Question: I am coming up to you guys cause i heared that instead of using javascript to select every 2 elements, you can use the nth-child css3 selector...
I attempted to use it but it didn't work the way i was expecting... And it makes no sense for me that it's not working...
Here is what i get when i use nth-child(odd) :

The first element is working well... the margin is working.
But instead of the third element having a margin, it's the fourth one that have it... And i don't really understand why this is happening...
Some code :
'''
<section id="portfolio">
<ul>
<li class="single-portfolio" style="background-image: url(http://localhost/robeenNew/wp-content/uploads/2015/04/547404026266152.jpg);">
<div id="portfolio-details"><img id="portfolio-logo" src="http://localhost/robeenNew/wp-content/uploads/2015/04/logo-v2-slogan.png"></div>
</li>
<li class="single-portfolio" style="background-image: url(http://localhost/robeenNew/wp-content/uploads/2015/04/a_Hamburger-Bun-with-HamburgerS_3.jpg);">
<div id="portfolio-details"><img id="portfolio-logo" src=""></div>
</li>
<li style="list-style: none; display: inline">
<div id="portfolio-selected"></div>
</li>
<li class="single-portfolio" style="background-image: url(http://localhost/robeenNew/wp-content/uploads/2015/04/24346_l.jpg);">
<div id="portfolio-details"><img id="portfolio-logo" src=""></div>
</li>
<li class="single-portfolio" style="background-image: url(http://localhost/robeenNew/wp-content/uploads/2015/03/unnamed-1.jpg);">
<div id="portfolio-details"><img id="portfolio-logo" src=""></div>
</li>
<li style="list-style: none; display: inline">
<div id="portfolio-selected"></div>
</li>
<li class="single-portfolio" style="background-image: url(http://localhost/robeenNew/wp-content/uploads/2015/03/maximoto.png);">
<div id="portfolio-details"><img id="portfolio-logo" src="http://localhost/robeenNew/wp-content/uploads/2015/03/maxi1.png"></div>
</li>
<li style="list-style: none; display: inline">
<div id="portfolio-selected"></div>
</li>
</ul>
</section>
'''
and the CSS :
'''
#portfolio {
width:100%;
margin:40px 0 0
}
#portfolio ul {
list-style:none
}
#portfolio ul li {
display:inline-block;
height:300px;
width:470px;
background-size:100% 100%;
-webkit-filter:grayscale(100%);
filter:grayscale(100%);
transition:all .2s linear
}
.single-portfolio:nth-child(odd) {
margin-right:26px
}
#portfolio ul li:hover {
cursor:pointer;
-webkit-filter:grayscale(0%);
filter:grayscale(0%)
}
#portfolio-details {
background:rgba(150,150,150,0.7);
width:100%;
height:100%;
transition:all .2s linear;
vertical-align:middle;
text-align:center;
position:relative
}
#portfolio-details img {
transition:all .2s linear;
margin:0 auto;
display:inline-block;
text-align:center;
vertical-align:middle;
position:absolute;
top:50%;
left:50%;
-webkit-transform:translate(-50%,-50%);
transform:translate(-50%,-50%);
max-width:300px
}
#portfolio-details:hover {
background:rgba(26,188,156,0);
width:100%;
height:100%
}
#portfolio-details:hover img {
opacity:0
}
'''
if you guys could help me and explain me what's wrong... Would be amazing !
Thanks in advance
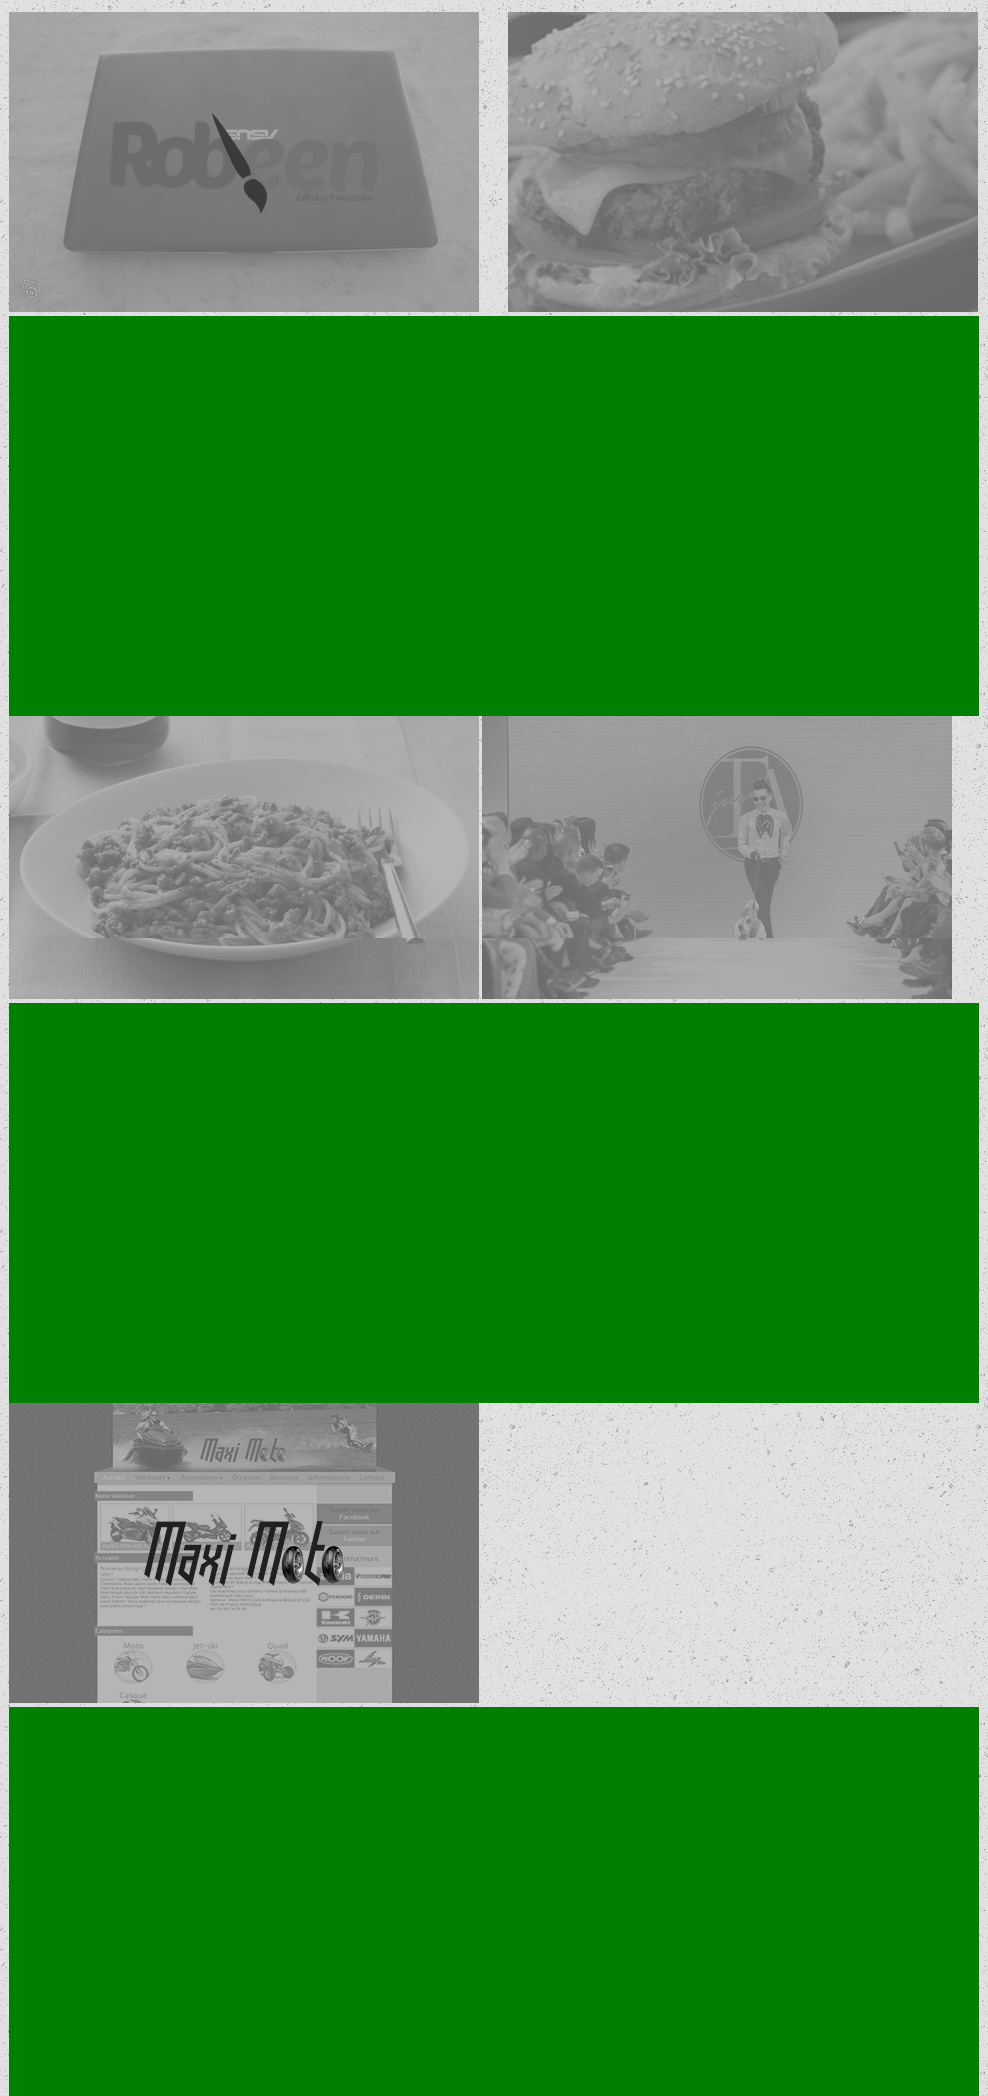
Answer: Since '<div id="portfolio-selected"></div>' is coming between the lists, so 'nth-child()' won't work. Use 'nth-of-type()' instead:
'''
.single-portfolio:nth-of-type(odd) {...}
'''
'''
$(".single-portfolio").eq(0).addClass('green')
'''
'''
.single-portfolio:nth-of-type(odd) {color:red}
.green{color:green;}
'''
'''
<section id="portfolio">
<ul>
<li class="single-portfolio" style="background-image: url(http://localhost/robeenNew/wp-content/uploads/2015/04/547404026266152.jpg);">
<div id="portfolio-details">
<img id="portfolio-logo" src="http://localhost/robeenNew/wp-content/uploads/2015/04/logo-v2-slogan.png">
</div>
</li>
<li class="single-portfolio" style="background-image: url(http://localhost/robeenNew/wp-content/uploads/2015/04/a_Hamburger-Bun-with-HamburgerS_3.jpg);">
<div id="portfolio-details">
<img id="portfolio-logo" src=""/>
</div>
</li>
<div id="portfolio-selected"></div>
<li class="single-portfolio" style="background-image: url(http://localhost/robeenNew/wp-content/uploads/2015/04/24346_l.jpg);">
<div id="portfolio-details">
<img id="portfolio-logo" src=""/>
</div>
</li>
<li class="single-portfolio" style="background-image: url(http://localhost/robeenNew/wp-content/uploads/2015/03/unnamed-1.jpg);">
<div id="portfolio-details">
<img id="portfolio-logo" src="">
</div>
</li>
<div id="portfolio-selected"></div>
<li class="single-portfolio" style="background-image: url(http://localhost/robeenNew/wp-content/uploads/2015/03/maximoto.png);">
<div id="portfolio-details">
<img id="portfolio-logo" src="http://localhost/robeenNew/wp-content/uploads/2015/03/maxi1.png">
</div>
</li>
<div id="portfolio-selected"></div>
</ul>
</section>
'''